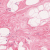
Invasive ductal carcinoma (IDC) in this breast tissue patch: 0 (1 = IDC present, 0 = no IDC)